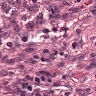
Metastatic tissue present: no